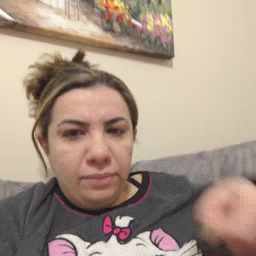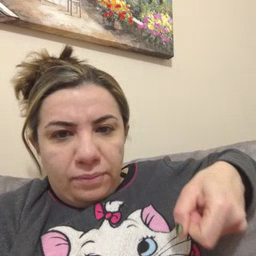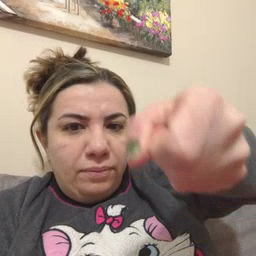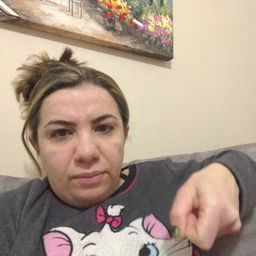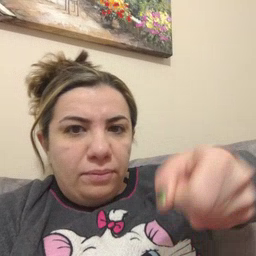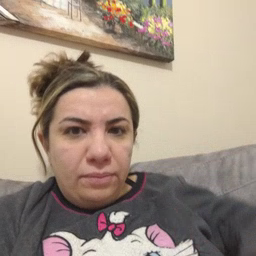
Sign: vacuum